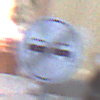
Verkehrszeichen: EndeUeberholverbot
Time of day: MorningAfternoon
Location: Outdoor (Urban)
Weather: PartlyCloudy
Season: NotSpecified
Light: Natural